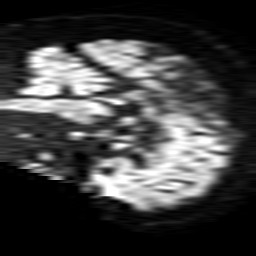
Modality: TRACE
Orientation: sagittal
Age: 64
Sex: male
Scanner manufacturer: philips
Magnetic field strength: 1.5 T
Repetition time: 3.536 s
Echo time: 0.09411 s